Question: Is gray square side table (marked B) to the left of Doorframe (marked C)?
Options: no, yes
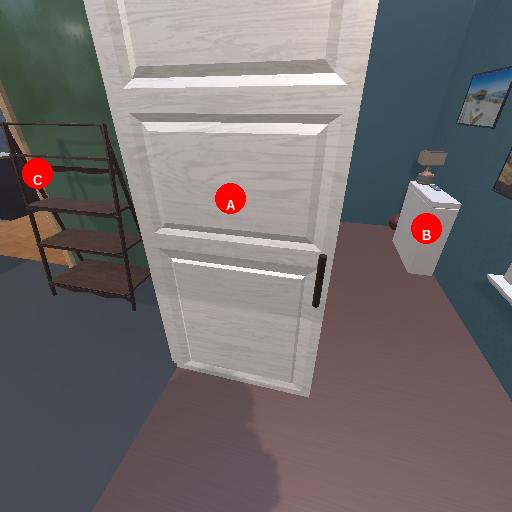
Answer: no